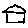
Label: house